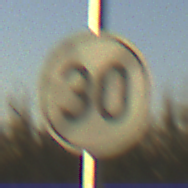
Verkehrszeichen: EndeGeschwindigkeit30
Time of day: SunriseSunset
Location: Outdoor (RoadRail)
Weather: Clear
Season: NotSpecified
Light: Natural